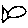
Label: fish